Field crop: maize
Growth stage: 2
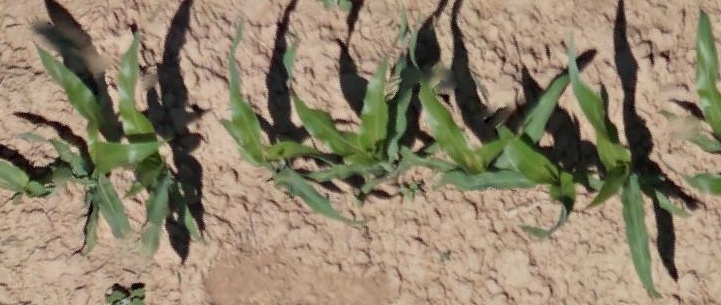
Species: maize